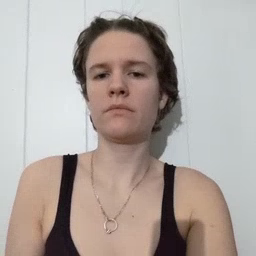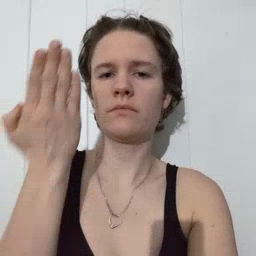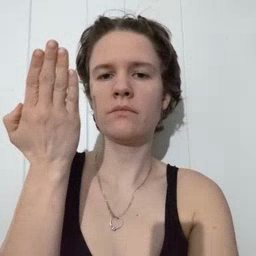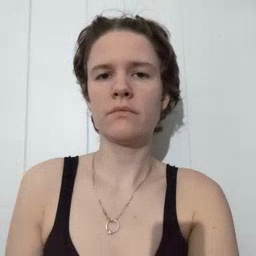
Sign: morning